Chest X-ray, PA view. Patient: 61 years old, sex M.
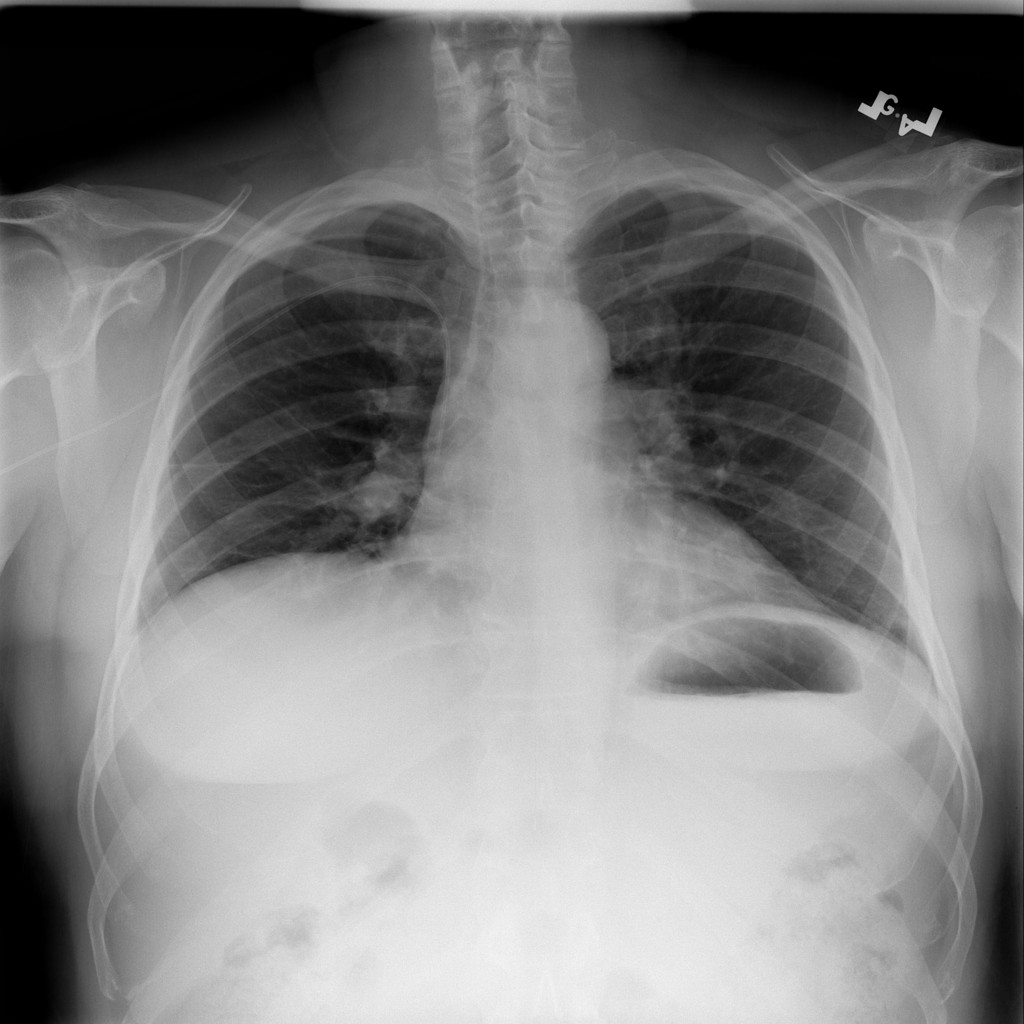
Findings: Atelectasis